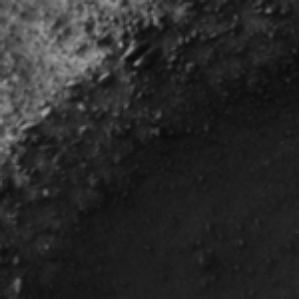
Label: frost